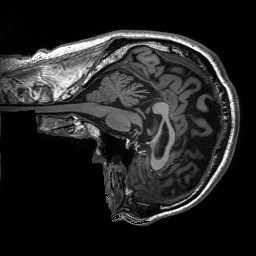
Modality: T1w
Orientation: sagittal
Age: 56
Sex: male
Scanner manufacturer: siemens
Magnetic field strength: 3 T
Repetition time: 2.5 s
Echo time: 0.00248 s